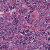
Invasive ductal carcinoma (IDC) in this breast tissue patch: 1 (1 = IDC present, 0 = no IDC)